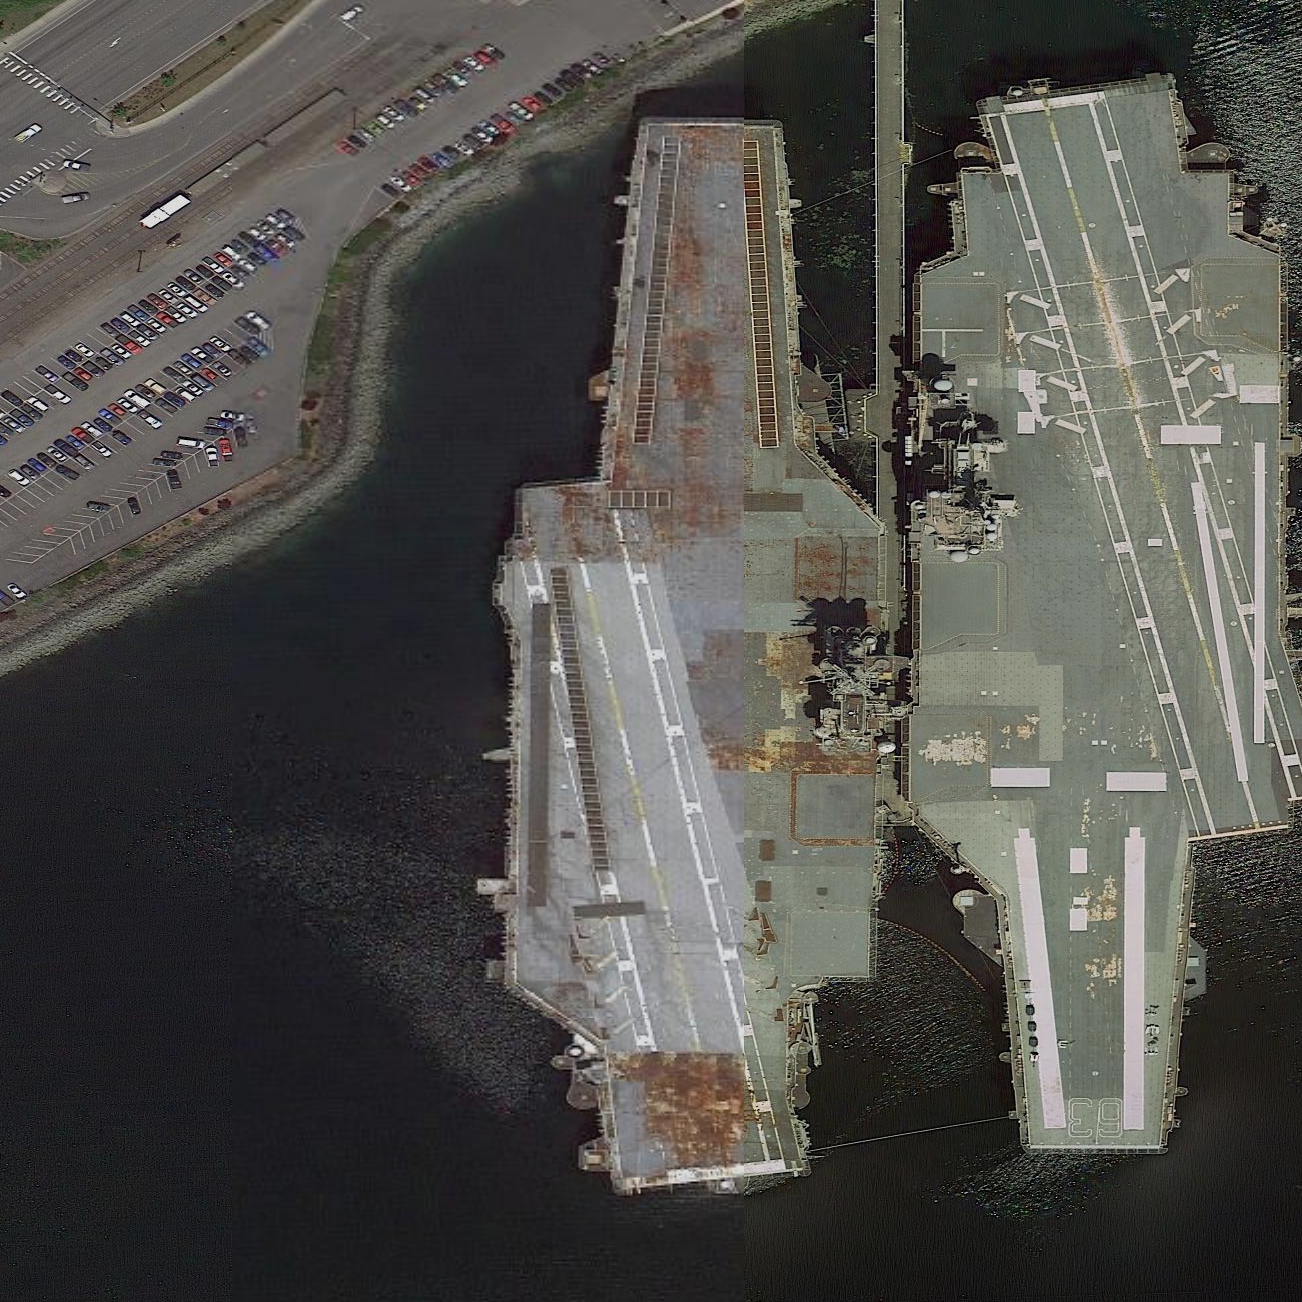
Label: aircraft_carrier